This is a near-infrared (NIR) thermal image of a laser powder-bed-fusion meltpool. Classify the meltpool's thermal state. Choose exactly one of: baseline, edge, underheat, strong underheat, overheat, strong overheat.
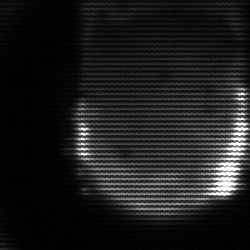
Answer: edge